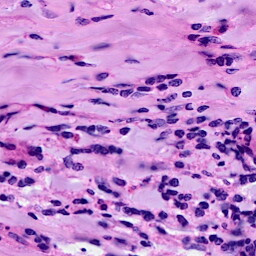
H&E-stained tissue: Breast